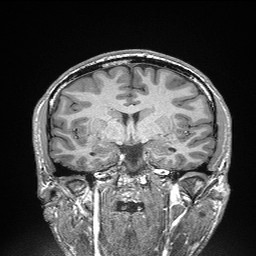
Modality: T1w
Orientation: sagittal
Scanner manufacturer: siemens
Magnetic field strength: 3 T
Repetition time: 2.3 s
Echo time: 0.00298 s